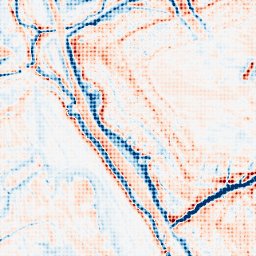
Category: edge_preserving
Decomposition family: anisotropic_diffusion
Decomposition parameters: iterations: 50
kappa: 50
gamma: 0.15
Upsampling method: sinc_blackman
Upsampling parameters: scale: 8
kernel_size: 8
Upsampling scale: 8